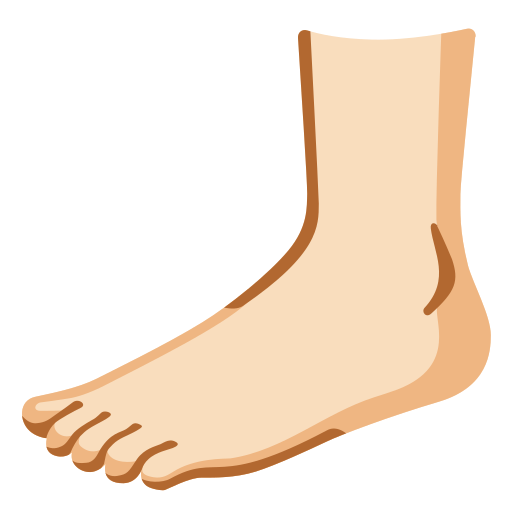
Emoji: 🦶🏻